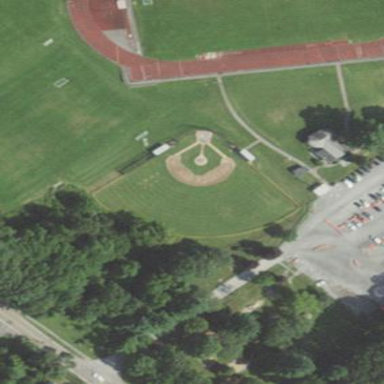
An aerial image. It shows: Baseball pitch for leisure and sports activities.